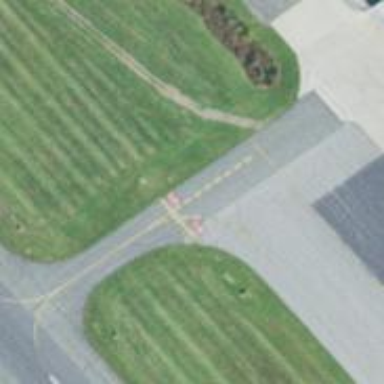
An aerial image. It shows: View of taxiway at the airport.